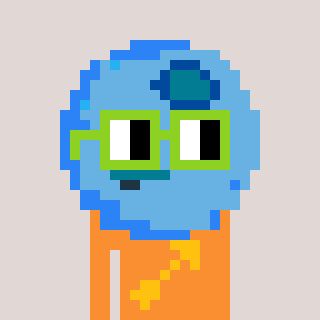
a pixel art character with square light green glasses, a blueberry-shaped head and a orange-colored body on a warm background